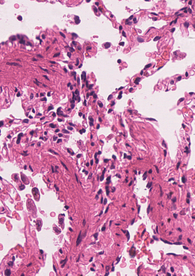
Tumor epithelial tissue: no
Tumor-associated stroma tissue: no
Normal tissue: yes